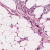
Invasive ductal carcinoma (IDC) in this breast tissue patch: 0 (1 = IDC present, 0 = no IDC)